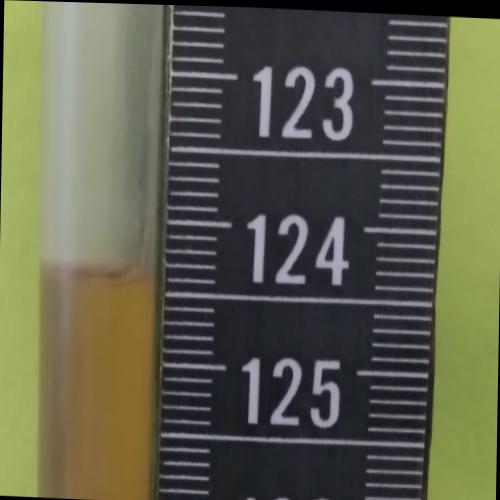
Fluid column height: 124.4 cm